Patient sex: M
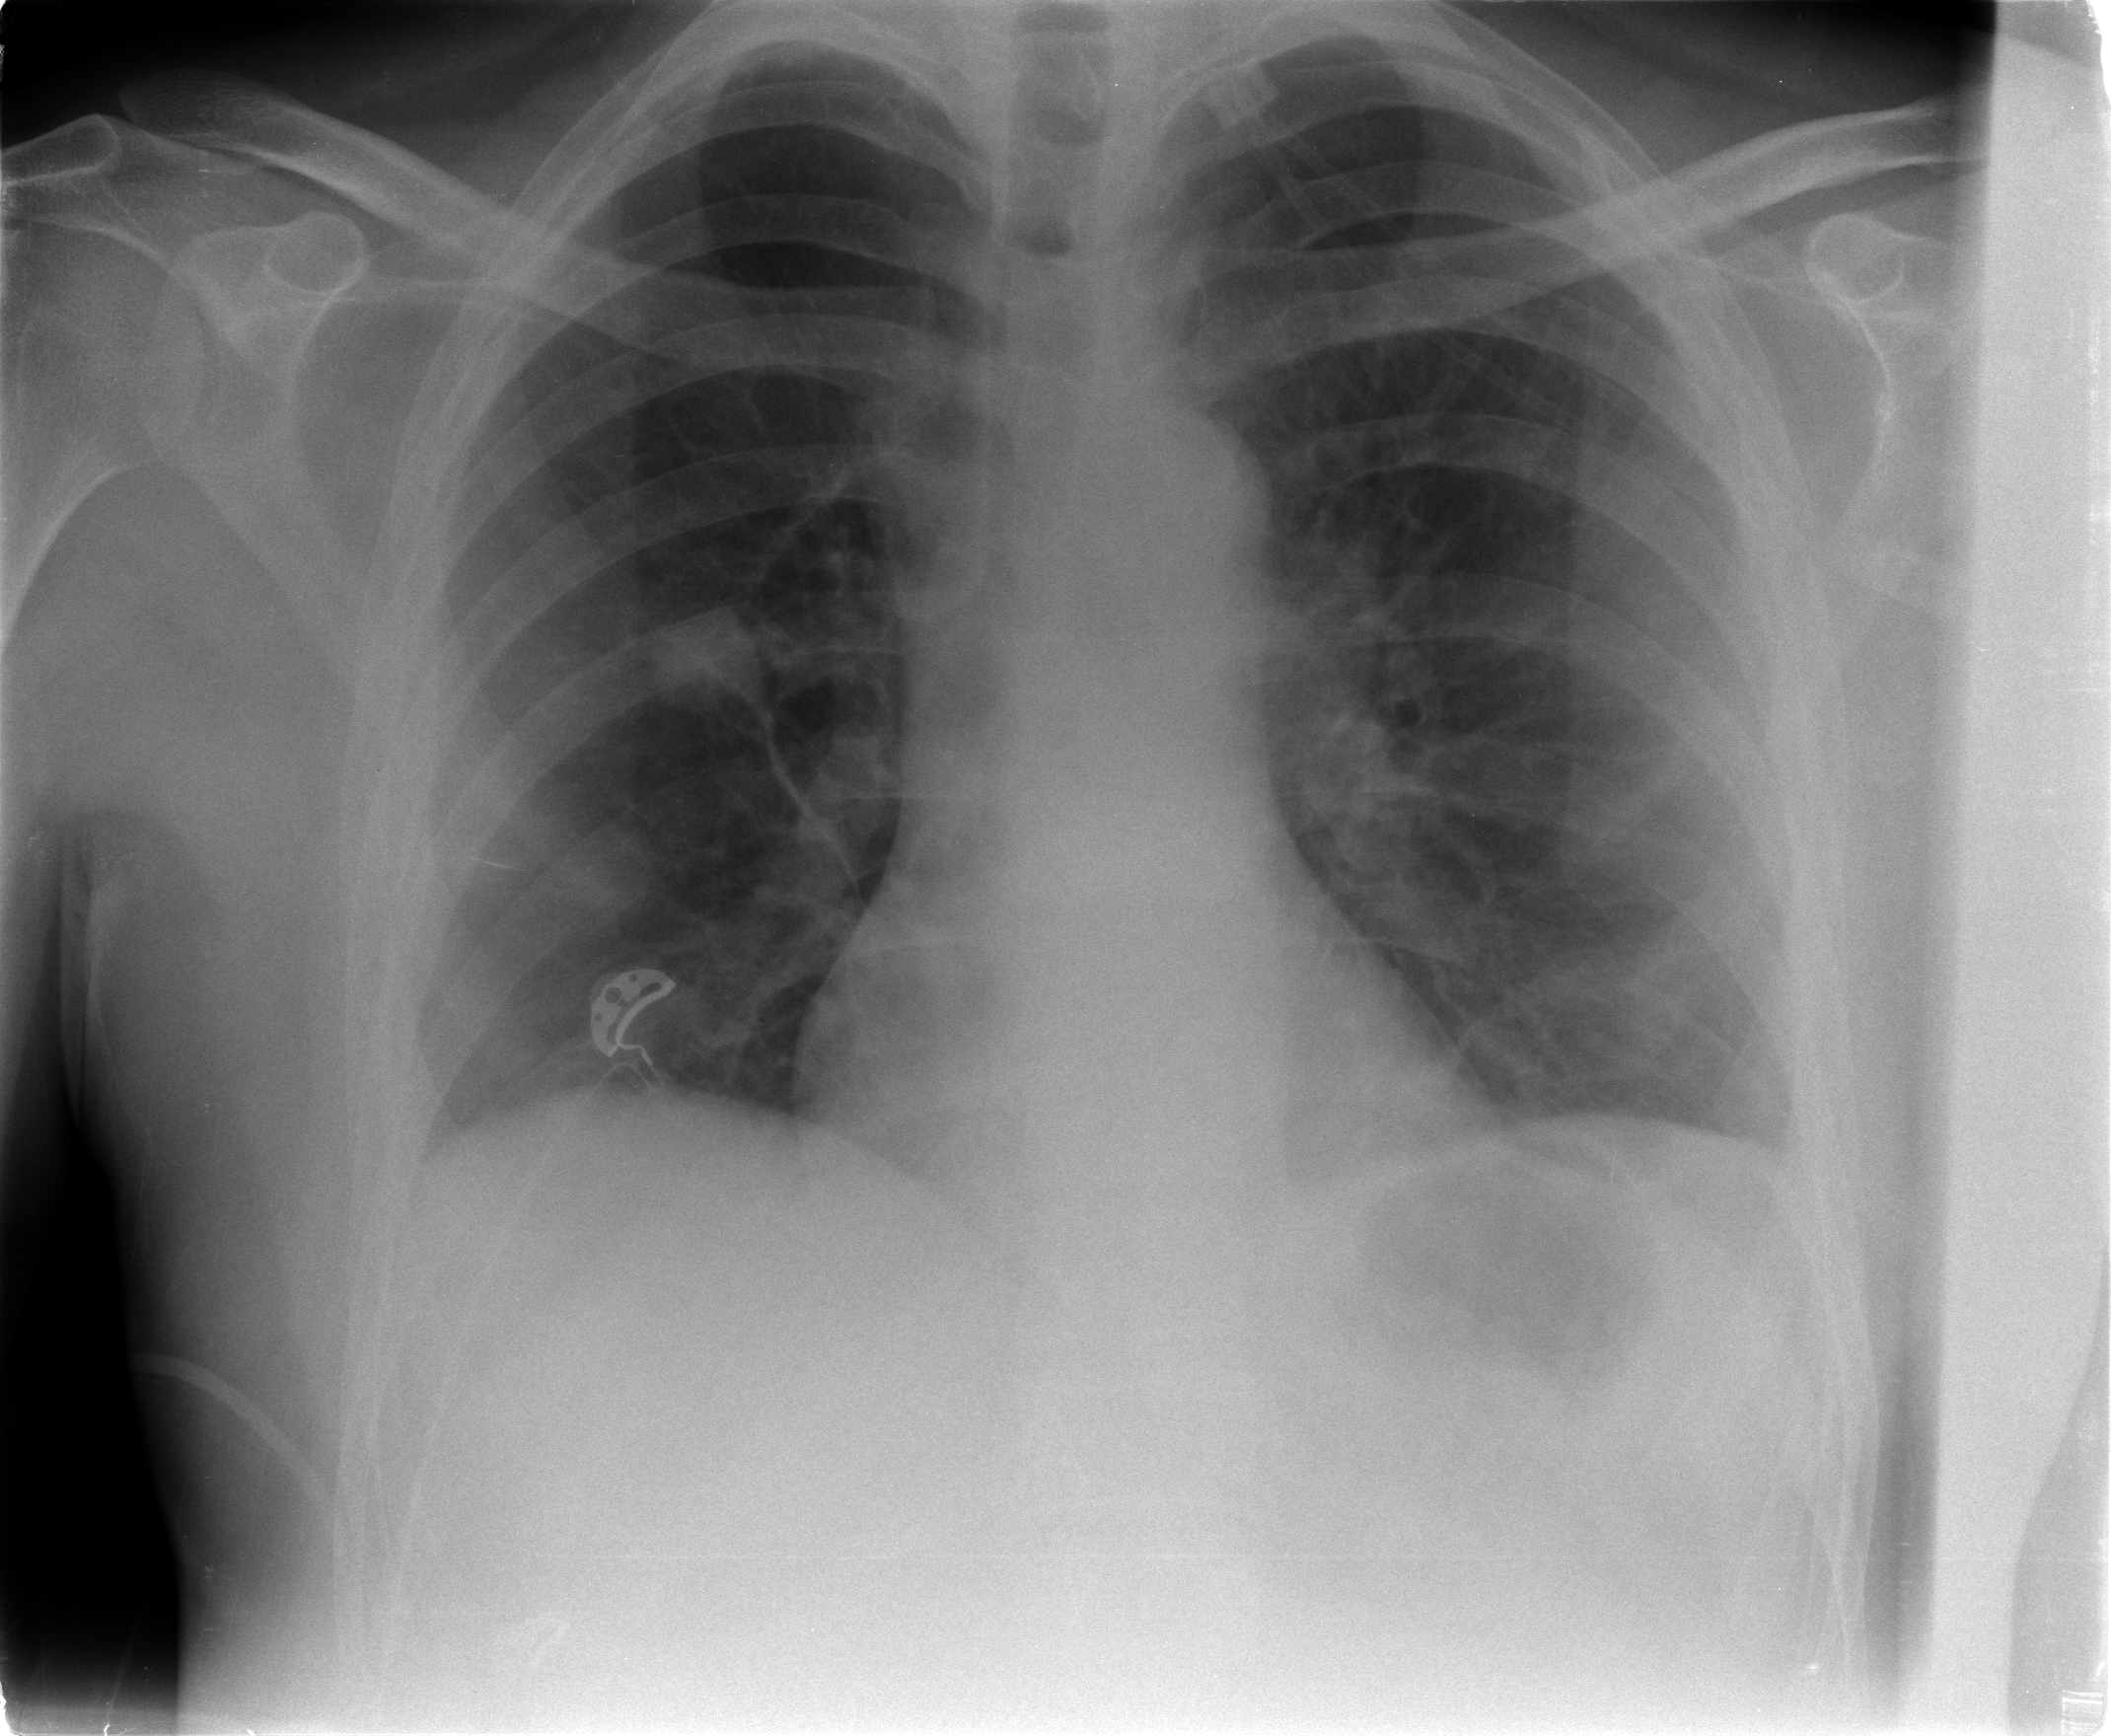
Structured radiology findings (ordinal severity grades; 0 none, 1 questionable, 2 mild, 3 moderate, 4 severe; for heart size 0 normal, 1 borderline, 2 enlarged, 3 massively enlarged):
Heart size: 0
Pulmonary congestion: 2
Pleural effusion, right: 0
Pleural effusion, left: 1
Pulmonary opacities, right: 0
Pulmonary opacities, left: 0
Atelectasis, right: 2
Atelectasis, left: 2